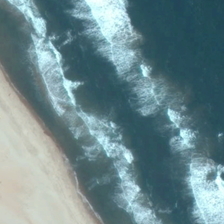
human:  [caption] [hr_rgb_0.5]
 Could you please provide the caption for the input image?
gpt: the ocean is vast and the sea area is broad .

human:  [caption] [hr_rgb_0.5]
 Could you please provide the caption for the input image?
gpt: two trees stand on the golden sands .

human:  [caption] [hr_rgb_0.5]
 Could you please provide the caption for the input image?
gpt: two trees stand on the golden sands .

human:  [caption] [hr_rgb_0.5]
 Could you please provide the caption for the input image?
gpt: the ocean is vast and the sea area is broad .

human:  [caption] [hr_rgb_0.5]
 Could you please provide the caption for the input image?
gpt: two trees stand on the golden sands .